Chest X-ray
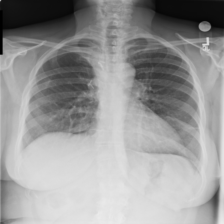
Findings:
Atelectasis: negative
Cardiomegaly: negative
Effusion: negative
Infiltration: negative
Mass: negative
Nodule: negative
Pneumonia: negative
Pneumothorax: negative
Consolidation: negative
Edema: negative
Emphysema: negative
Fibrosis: negative
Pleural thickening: negative
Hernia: negative